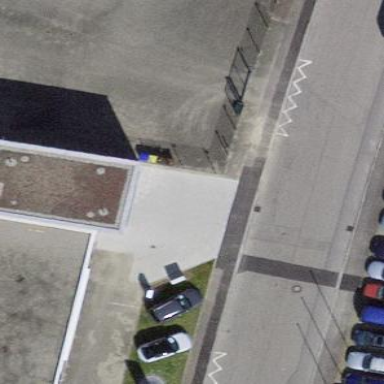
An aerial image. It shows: Car wash facility located inside building.